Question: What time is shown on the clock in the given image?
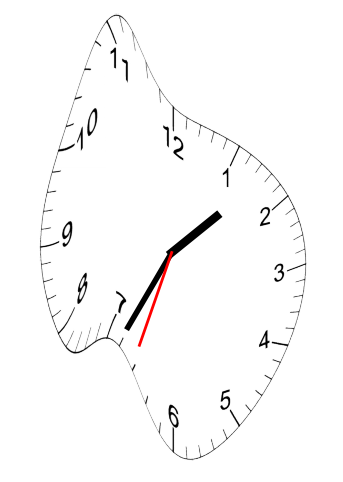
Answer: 01:34:33